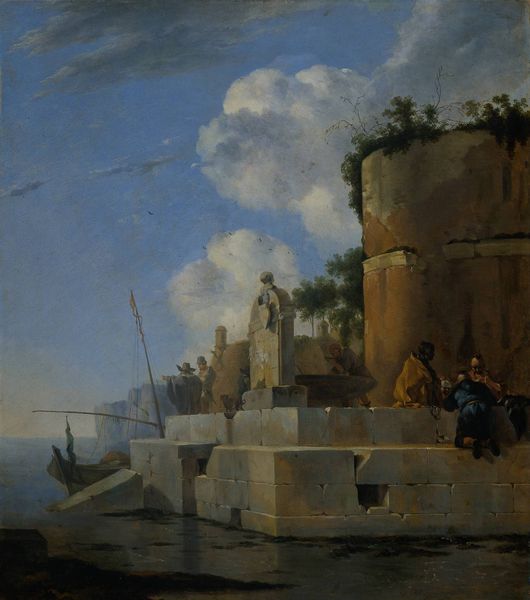
Titel: Ruine am Wasser in Italien
Künstler: Jan Asselijn
Standort: Amsterdam
Institution: Rijksmuseum
Schlagwörter: baum, blau, dunkel, felsen, gemälde, gestein, himmel, mann, meer, schatten, umhang, wasser, weiß, wolken, bäume, fluss, gelb, grün, landschaft, menschen, ocker, see, sitzen, stadt, ufer, braun, frau, grau, hell, hut, kleider, licht, marmor, männer, orange, schwarz, unterhalten, gebäude, gras, haus, rot, wolke, beige, gespräch, leute, malerei, architektur, kleidung, stein, steine, bild, öl, horizont, häuser, spiegelung, strauch, vögel, busch, büsche, gebüsch, gewässer, hütte, sträucher, figur, gewand, händler, kind, pflanze, pflanzen, boot, boote, kahn, rund, schornstein, turm, skulptur, statue, küste, schiff, segel, segelboot, sommer, wellen, bogen, unterhaltung, venedig, stab, fischer, mast, fels, dorf, mauer, dunst, rast, figuren, hafen, anleger, hafenmauer, kai, kaimauer, quai, abfahrt, pier, steg, treppe, wetter, palme, stimmung, stufe, stufen, platte, besch, klimt, krempe, gestalt, ozean, fugen, ruine, antike, burg, denkmal, festung, knien, angel, ruinen, rom, stäbe, quader, sandstein, garb, grab, mauern, griechenland, landscahft, palmen, rampe, gestrüpp, segelbot, block, römisch, angler, angeln, steinquader, rundbau, steinblöcke, rundturm, dock, seeleute, blöcke, grabstein, kinde, steinplatte, kniene, ß, wimmel, mansten, pioer, angeel, wattewolke, italianisant, 17 jahrhundert, kei, framenschenu